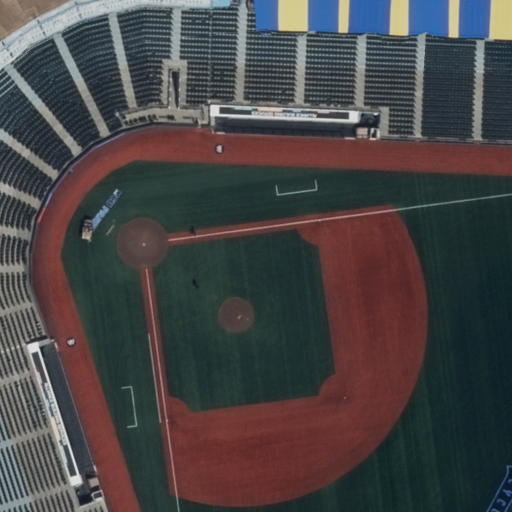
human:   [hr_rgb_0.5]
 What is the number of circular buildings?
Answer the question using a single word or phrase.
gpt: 0

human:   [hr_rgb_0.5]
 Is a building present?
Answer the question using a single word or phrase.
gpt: yes

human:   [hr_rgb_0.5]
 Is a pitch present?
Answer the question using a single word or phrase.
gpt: yes

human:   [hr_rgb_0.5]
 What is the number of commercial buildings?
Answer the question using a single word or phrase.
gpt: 0

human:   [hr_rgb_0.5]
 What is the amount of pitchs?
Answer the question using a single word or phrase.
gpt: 1

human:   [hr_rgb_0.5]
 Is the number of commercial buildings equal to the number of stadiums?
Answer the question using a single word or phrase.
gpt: no

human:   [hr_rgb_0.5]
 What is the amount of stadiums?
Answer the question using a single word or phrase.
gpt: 1

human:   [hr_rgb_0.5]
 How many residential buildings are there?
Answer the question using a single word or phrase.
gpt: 1

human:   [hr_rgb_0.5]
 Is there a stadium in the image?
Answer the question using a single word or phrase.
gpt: yes

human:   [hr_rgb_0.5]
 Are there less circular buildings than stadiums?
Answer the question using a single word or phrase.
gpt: yes

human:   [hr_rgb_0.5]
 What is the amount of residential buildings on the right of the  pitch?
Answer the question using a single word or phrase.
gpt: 0

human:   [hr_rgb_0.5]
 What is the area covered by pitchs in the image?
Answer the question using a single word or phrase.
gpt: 6908m2

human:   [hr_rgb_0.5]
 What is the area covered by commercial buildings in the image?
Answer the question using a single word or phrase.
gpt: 0m2

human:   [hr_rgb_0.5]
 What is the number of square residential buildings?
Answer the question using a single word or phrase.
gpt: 0

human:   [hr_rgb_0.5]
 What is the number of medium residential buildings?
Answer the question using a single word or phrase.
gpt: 1

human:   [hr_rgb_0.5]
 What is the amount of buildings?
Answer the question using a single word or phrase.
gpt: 1

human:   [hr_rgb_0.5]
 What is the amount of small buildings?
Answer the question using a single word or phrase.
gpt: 0

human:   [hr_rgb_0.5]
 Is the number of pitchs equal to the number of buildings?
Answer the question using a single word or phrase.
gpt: yes

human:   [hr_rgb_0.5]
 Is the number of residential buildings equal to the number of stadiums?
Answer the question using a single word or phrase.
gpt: yes

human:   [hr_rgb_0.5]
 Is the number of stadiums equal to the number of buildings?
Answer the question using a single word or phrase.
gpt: yes

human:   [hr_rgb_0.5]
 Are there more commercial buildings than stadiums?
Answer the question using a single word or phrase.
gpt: no

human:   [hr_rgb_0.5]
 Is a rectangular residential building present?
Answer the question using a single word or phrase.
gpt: yes

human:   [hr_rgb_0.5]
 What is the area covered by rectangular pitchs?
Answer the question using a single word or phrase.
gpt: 0m2

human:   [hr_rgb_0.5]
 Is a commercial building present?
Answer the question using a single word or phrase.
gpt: no

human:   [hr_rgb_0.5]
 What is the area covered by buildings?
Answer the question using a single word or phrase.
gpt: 412m2

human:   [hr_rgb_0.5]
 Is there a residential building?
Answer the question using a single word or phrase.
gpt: yes

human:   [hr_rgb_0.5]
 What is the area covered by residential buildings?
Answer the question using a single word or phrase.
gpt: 412m2

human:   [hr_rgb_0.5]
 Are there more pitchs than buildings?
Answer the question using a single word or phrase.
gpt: no

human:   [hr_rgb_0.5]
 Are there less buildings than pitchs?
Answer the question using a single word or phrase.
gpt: no

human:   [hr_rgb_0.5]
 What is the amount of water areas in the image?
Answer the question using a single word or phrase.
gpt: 0

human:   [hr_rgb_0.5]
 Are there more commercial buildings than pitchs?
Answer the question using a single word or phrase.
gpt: no

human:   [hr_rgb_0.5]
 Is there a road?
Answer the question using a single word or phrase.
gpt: no

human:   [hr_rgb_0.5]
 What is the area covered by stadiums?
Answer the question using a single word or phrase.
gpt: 412m2

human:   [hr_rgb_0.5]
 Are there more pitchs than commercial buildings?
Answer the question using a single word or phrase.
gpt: yes

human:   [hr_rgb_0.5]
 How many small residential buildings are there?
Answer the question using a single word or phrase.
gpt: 0

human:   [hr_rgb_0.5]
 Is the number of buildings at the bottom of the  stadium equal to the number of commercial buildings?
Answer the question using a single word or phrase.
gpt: yes

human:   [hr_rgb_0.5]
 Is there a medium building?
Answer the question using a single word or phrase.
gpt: yes

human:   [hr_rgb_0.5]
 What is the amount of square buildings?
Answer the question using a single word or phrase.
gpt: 0

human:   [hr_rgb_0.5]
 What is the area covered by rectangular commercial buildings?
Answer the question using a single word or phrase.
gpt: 0m2

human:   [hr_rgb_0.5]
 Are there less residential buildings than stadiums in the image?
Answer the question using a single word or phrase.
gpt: no

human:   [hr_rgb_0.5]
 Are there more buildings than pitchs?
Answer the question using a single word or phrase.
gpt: no

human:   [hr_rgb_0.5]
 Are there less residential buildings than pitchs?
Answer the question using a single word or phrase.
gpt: no

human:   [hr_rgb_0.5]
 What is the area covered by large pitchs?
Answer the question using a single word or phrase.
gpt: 6908m2

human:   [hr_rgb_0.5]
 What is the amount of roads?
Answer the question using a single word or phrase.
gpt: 0

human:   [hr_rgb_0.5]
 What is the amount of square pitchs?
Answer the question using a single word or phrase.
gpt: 0

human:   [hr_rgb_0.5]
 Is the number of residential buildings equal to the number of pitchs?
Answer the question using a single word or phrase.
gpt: yes

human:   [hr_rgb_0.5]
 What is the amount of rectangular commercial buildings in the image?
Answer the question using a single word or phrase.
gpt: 0

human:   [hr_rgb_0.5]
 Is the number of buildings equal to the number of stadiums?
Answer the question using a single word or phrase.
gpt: yes

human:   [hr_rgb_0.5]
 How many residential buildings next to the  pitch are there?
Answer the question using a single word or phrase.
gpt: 1

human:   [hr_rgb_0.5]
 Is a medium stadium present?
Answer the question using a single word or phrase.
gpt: yes

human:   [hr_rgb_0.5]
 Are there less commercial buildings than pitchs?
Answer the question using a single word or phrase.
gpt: yes

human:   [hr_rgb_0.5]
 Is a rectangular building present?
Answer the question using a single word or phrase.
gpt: yes

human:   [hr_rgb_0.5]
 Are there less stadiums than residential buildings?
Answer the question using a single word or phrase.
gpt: no

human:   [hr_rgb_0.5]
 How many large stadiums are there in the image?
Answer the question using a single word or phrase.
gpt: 0

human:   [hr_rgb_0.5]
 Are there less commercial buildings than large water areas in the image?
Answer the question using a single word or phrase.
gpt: no

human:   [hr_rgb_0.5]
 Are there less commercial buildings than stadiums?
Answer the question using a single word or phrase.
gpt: yes

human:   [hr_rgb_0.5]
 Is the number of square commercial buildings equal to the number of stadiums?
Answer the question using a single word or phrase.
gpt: no

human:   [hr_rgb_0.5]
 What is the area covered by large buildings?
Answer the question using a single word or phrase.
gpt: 0m2

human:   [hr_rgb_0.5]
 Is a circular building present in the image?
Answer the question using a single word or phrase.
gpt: no

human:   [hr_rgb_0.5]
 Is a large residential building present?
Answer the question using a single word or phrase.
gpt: no

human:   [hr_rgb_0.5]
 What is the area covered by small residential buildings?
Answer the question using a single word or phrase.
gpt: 0m2

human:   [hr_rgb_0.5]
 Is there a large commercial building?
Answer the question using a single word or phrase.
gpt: no

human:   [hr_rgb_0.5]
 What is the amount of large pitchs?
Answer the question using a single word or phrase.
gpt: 1

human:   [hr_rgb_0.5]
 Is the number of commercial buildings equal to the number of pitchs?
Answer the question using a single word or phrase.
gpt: no